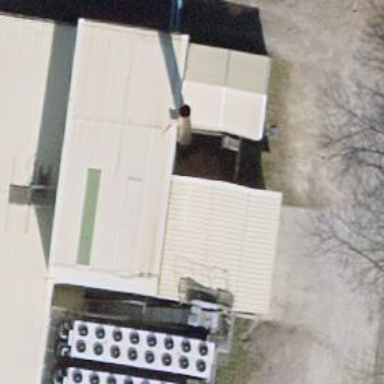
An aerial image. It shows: View of roof of building.